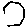
Label: hexagon